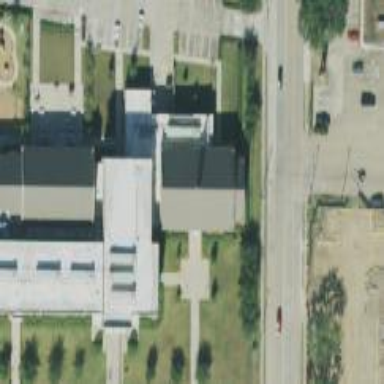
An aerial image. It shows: Building serving as place of worship.